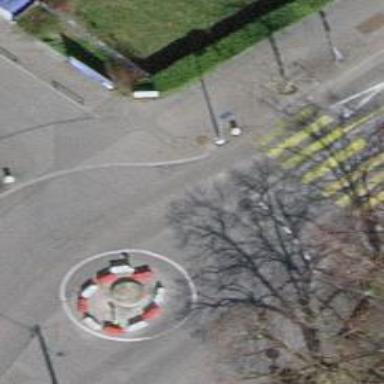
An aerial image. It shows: Tertiary road leading to roundabout.